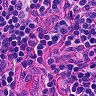
Metastatic tissue present: no